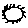
Label: sun